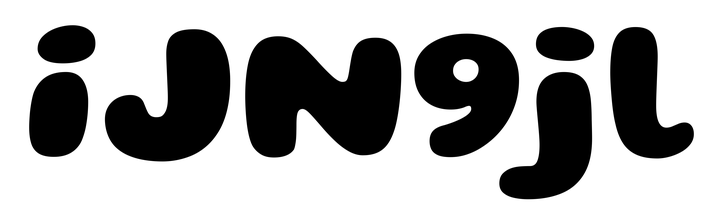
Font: Gluten_ExtraBold